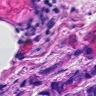
Metastatic tissue present: yes